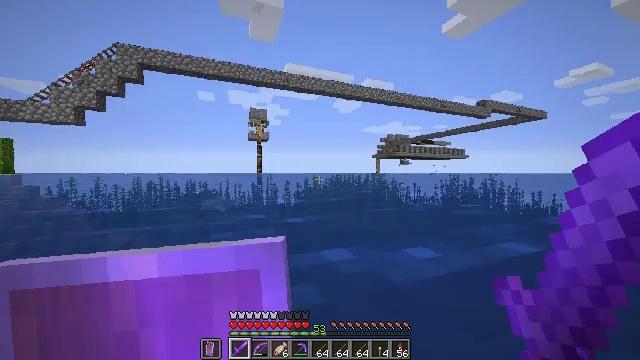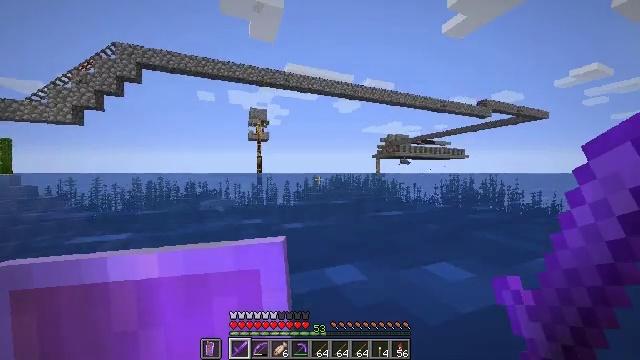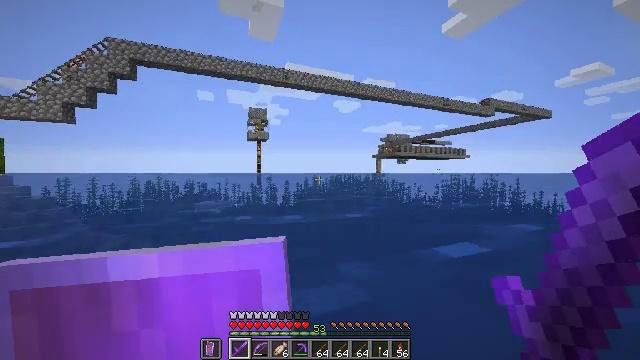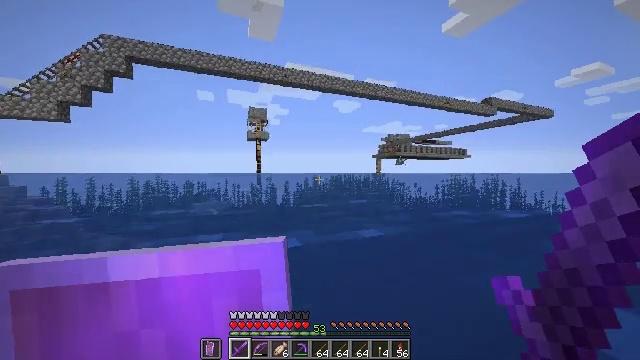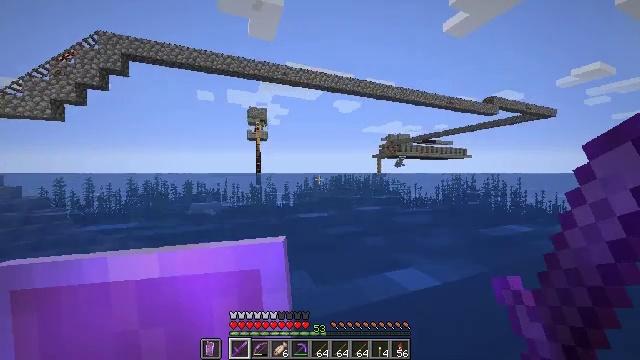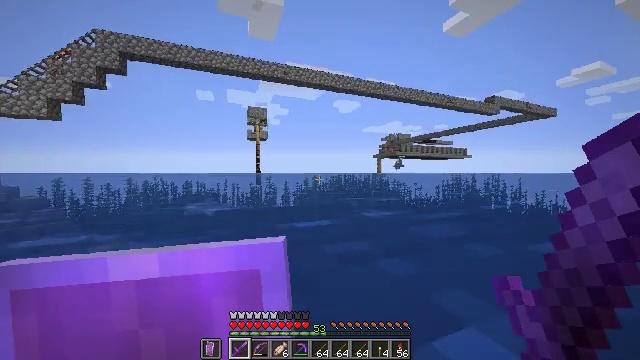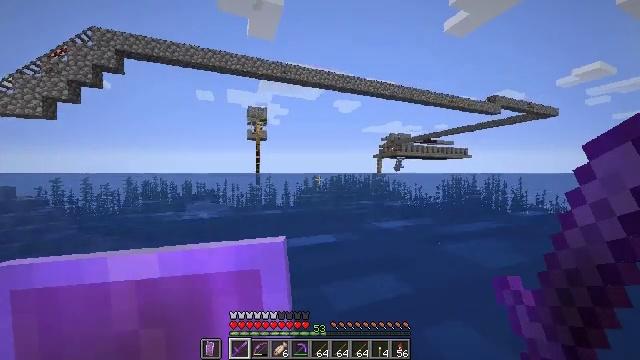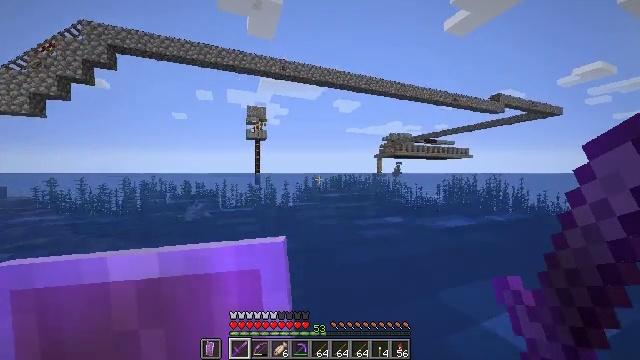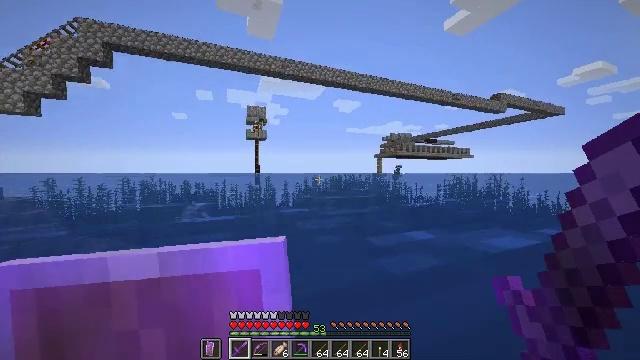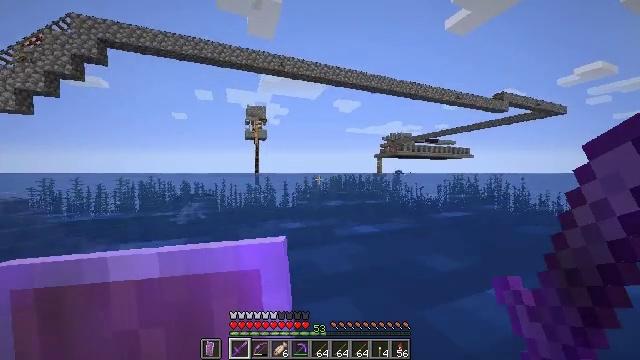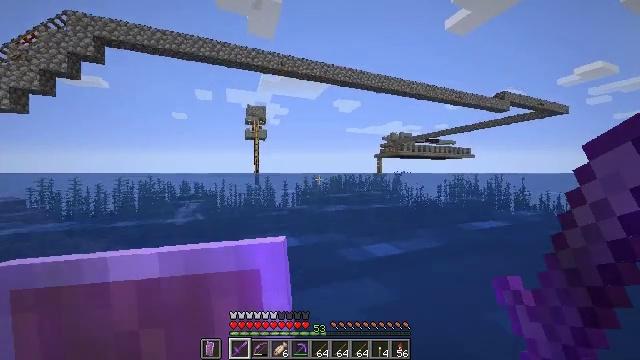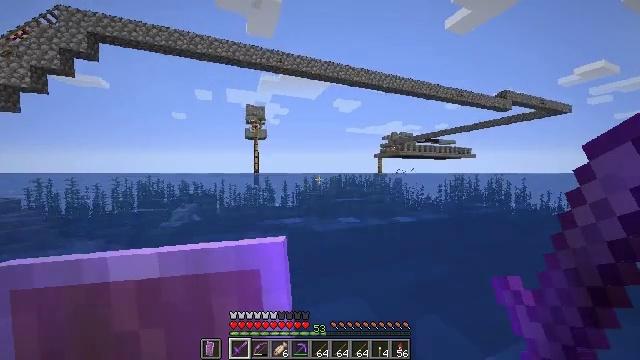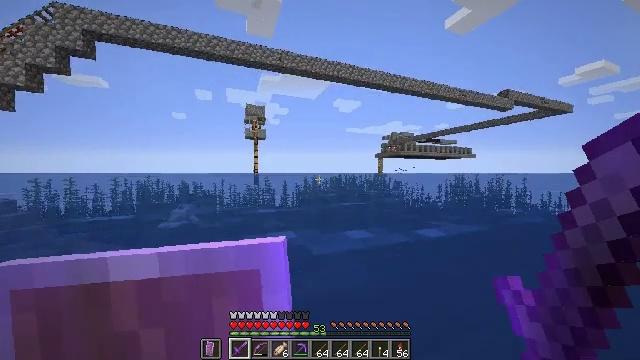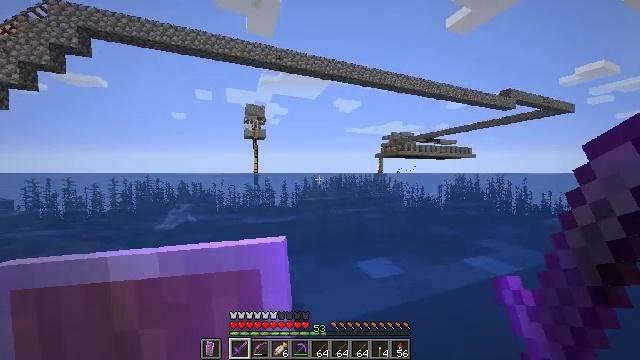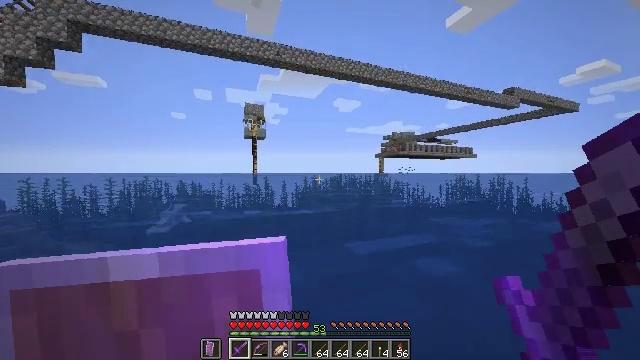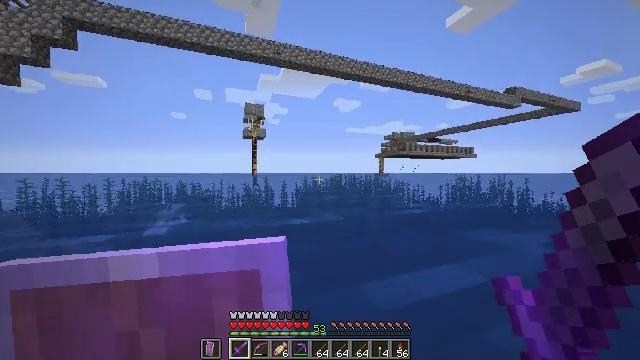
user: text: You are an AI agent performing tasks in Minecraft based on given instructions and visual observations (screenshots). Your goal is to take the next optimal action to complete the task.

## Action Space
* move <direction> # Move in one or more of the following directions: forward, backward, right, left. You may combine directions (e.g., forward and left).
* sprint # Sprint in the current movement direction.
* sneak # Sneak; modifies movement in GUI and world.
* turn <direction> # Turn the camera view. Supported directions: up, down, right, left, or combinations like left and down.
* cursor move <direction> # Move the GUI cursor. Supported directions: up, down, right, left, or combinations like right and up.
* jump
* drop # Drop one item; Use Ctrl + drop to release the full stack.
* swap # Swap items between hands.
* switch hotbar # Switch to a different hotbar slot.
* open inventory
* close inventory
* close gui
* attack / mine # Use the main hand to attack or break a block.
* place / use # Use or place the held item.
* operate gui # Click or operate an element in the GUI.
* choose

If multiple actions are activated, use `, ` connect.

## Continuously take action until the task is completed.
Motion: motion action
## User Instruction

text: craft item air
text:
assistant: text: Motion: move forward, sprint
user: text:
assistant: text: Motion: move forward, sprint
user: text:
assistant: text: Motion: move forward, sprint
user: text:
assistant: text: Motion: move forward, sprint
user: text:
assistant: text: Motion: move forward, sprint
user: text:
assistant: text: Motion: move forward, sprint
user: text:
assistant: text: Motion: move forward, sprint
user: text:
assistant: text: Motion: move forward, sprint
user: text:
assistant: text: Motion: move forward, sprint
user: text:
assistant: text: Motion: move forward, sprint
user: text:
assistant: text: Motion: move forward, sprint
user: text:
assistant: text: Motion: move forward, sprint
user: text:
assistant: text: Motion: move forward, sprint
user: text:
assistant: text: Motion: move forward, sprint
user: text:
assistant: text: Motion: move forward, sprint
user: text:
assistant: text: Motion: move forward, sprint
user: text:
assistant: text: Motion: move forward, sprint
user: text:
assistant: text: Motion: move forward, sprint
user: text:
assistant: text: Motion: move forward, sprint
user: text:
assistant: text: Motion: move forward, sprint
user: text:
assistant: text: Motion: move forward, sprint
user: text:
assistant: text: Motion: move forward, sprint
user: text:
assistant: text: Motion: move forward, sprint
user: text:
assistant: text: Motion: move forward, sprint
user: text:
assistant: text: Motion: move forward, sprint
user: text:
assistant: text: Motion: move forward, sprint
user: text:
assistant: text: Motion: move forward, sprint
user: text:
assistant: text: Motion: move forward, sprint
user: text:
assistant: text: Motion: move forward, sprint
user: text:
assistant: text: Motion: move forward, sprint